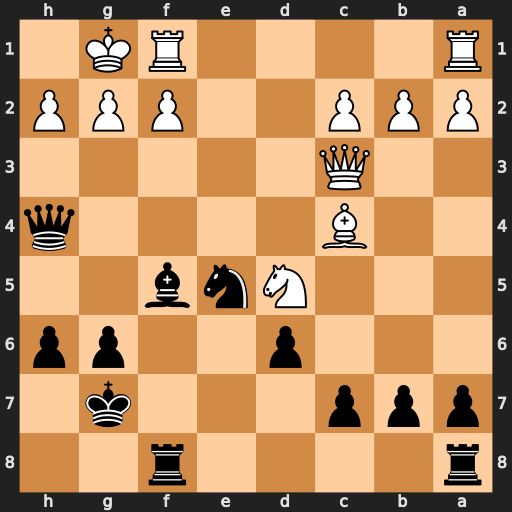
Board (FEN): r4r2/ppp3k1/3p2pp/3Nnb2/2B4q/2Q5/PPP2PPP/R4RK1
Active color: b
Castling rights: -
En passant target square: -
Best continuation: Qxc4 Qxc4 Nxc4